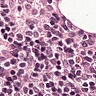
Metastatic tissue present: no